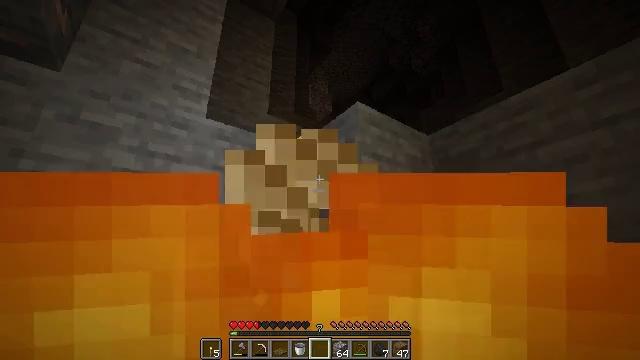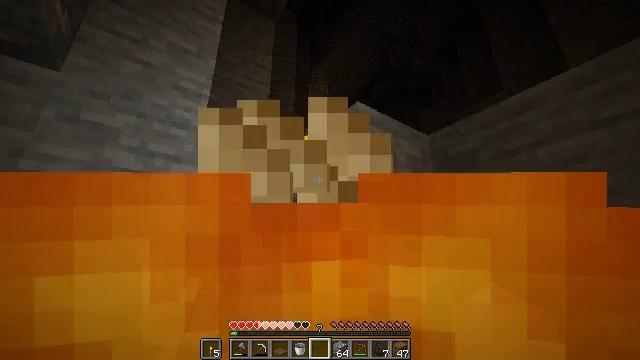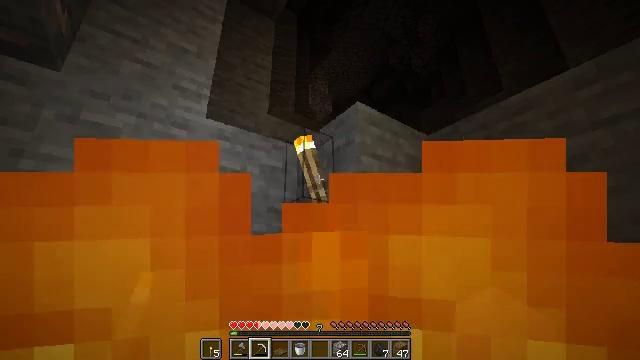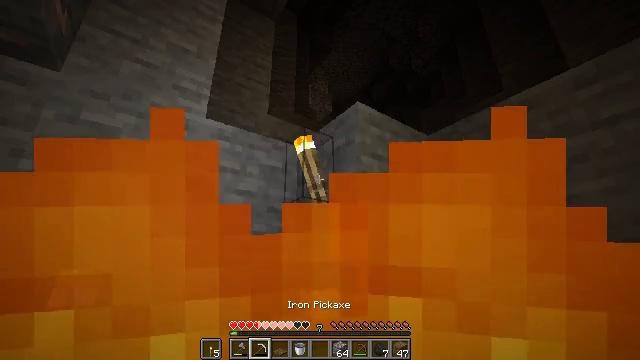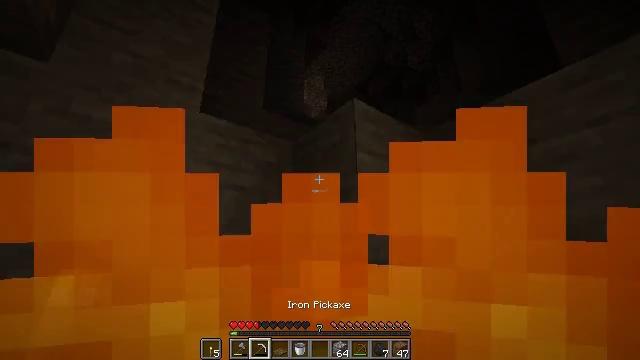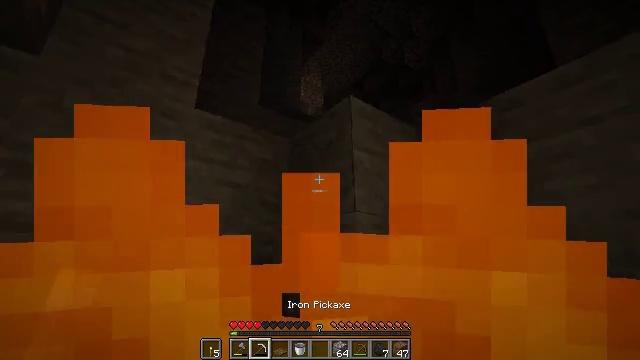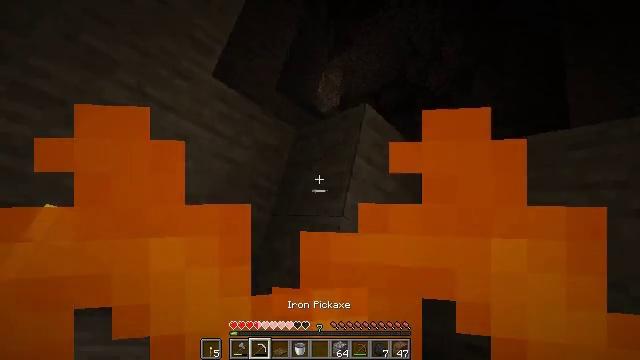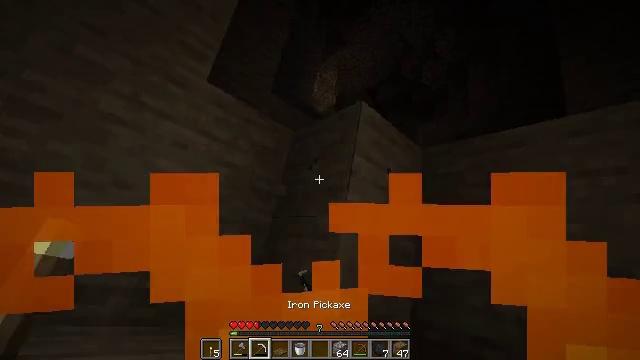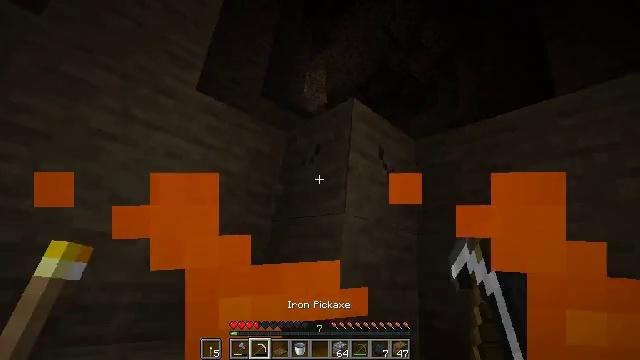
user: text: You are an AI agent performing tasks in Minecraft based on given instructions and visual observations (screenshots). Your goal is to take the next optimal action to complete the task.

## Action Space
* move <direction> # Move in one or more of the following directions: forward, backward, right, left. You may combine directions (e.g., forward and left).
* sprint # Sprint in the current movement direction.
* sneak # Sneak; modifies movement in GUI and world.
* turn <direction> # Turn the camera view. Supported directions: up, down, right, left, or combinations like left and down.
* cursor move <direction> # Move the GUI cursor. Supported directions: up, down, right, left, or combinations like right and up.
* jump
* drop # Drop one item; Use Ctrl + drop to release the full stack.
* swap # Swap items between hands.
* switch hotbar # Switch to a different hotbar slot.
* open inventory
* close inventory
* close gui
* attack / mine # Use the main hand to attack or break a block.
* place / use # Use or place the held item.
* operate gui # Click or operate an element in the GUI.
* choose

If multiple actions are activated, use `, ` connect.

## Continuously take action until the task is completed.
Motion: motion action
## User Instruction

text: Break the wall torch for relocation.
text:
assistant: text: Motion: use / place
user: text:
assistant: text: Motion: switch to hotbar 2
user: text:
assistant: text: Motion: switch to hotbar 2
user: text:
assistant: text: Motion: turn right, attack / mine, switch to hotbar 2
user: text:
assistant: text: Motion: attack / mine
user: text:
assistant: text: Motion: turn right, attack / mine
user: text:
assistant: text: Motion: attack / mine
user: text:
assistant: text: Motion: attack / mine
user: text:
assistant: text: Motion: attack / mine